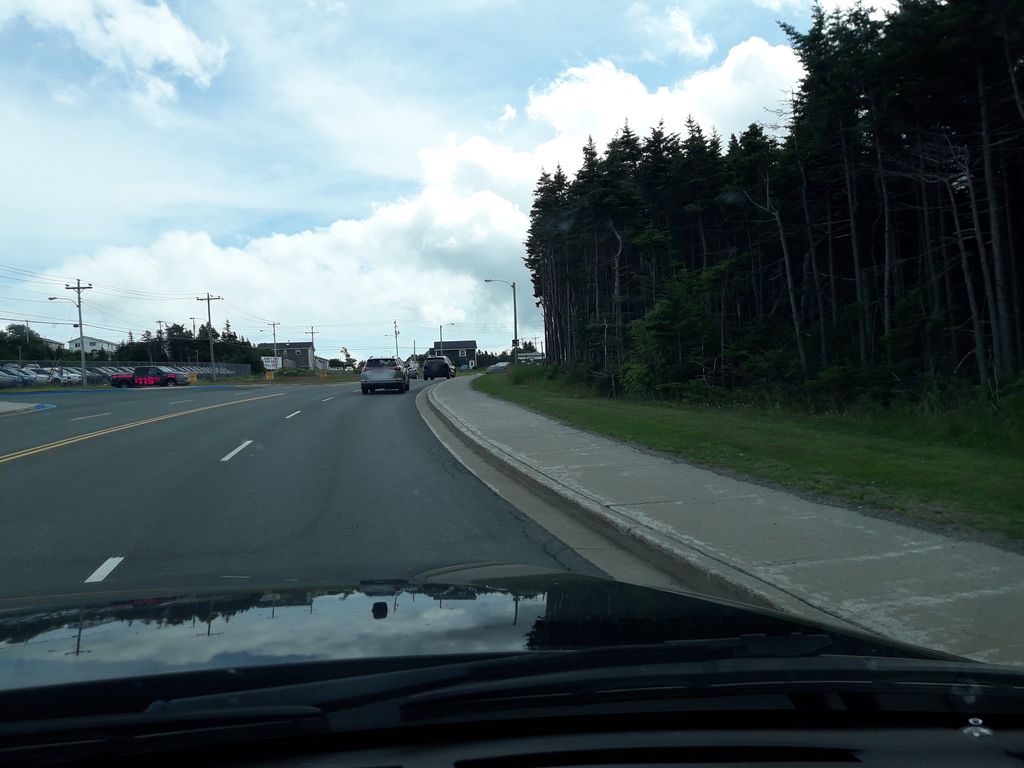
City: st_johns